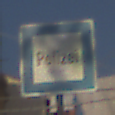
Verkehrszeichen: Polizei
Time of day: MorningAfternoon
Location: Outdoor (Urban)
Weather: Clear
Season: NotSpecified
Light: Natural